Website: lowes
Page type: delivery-shipping
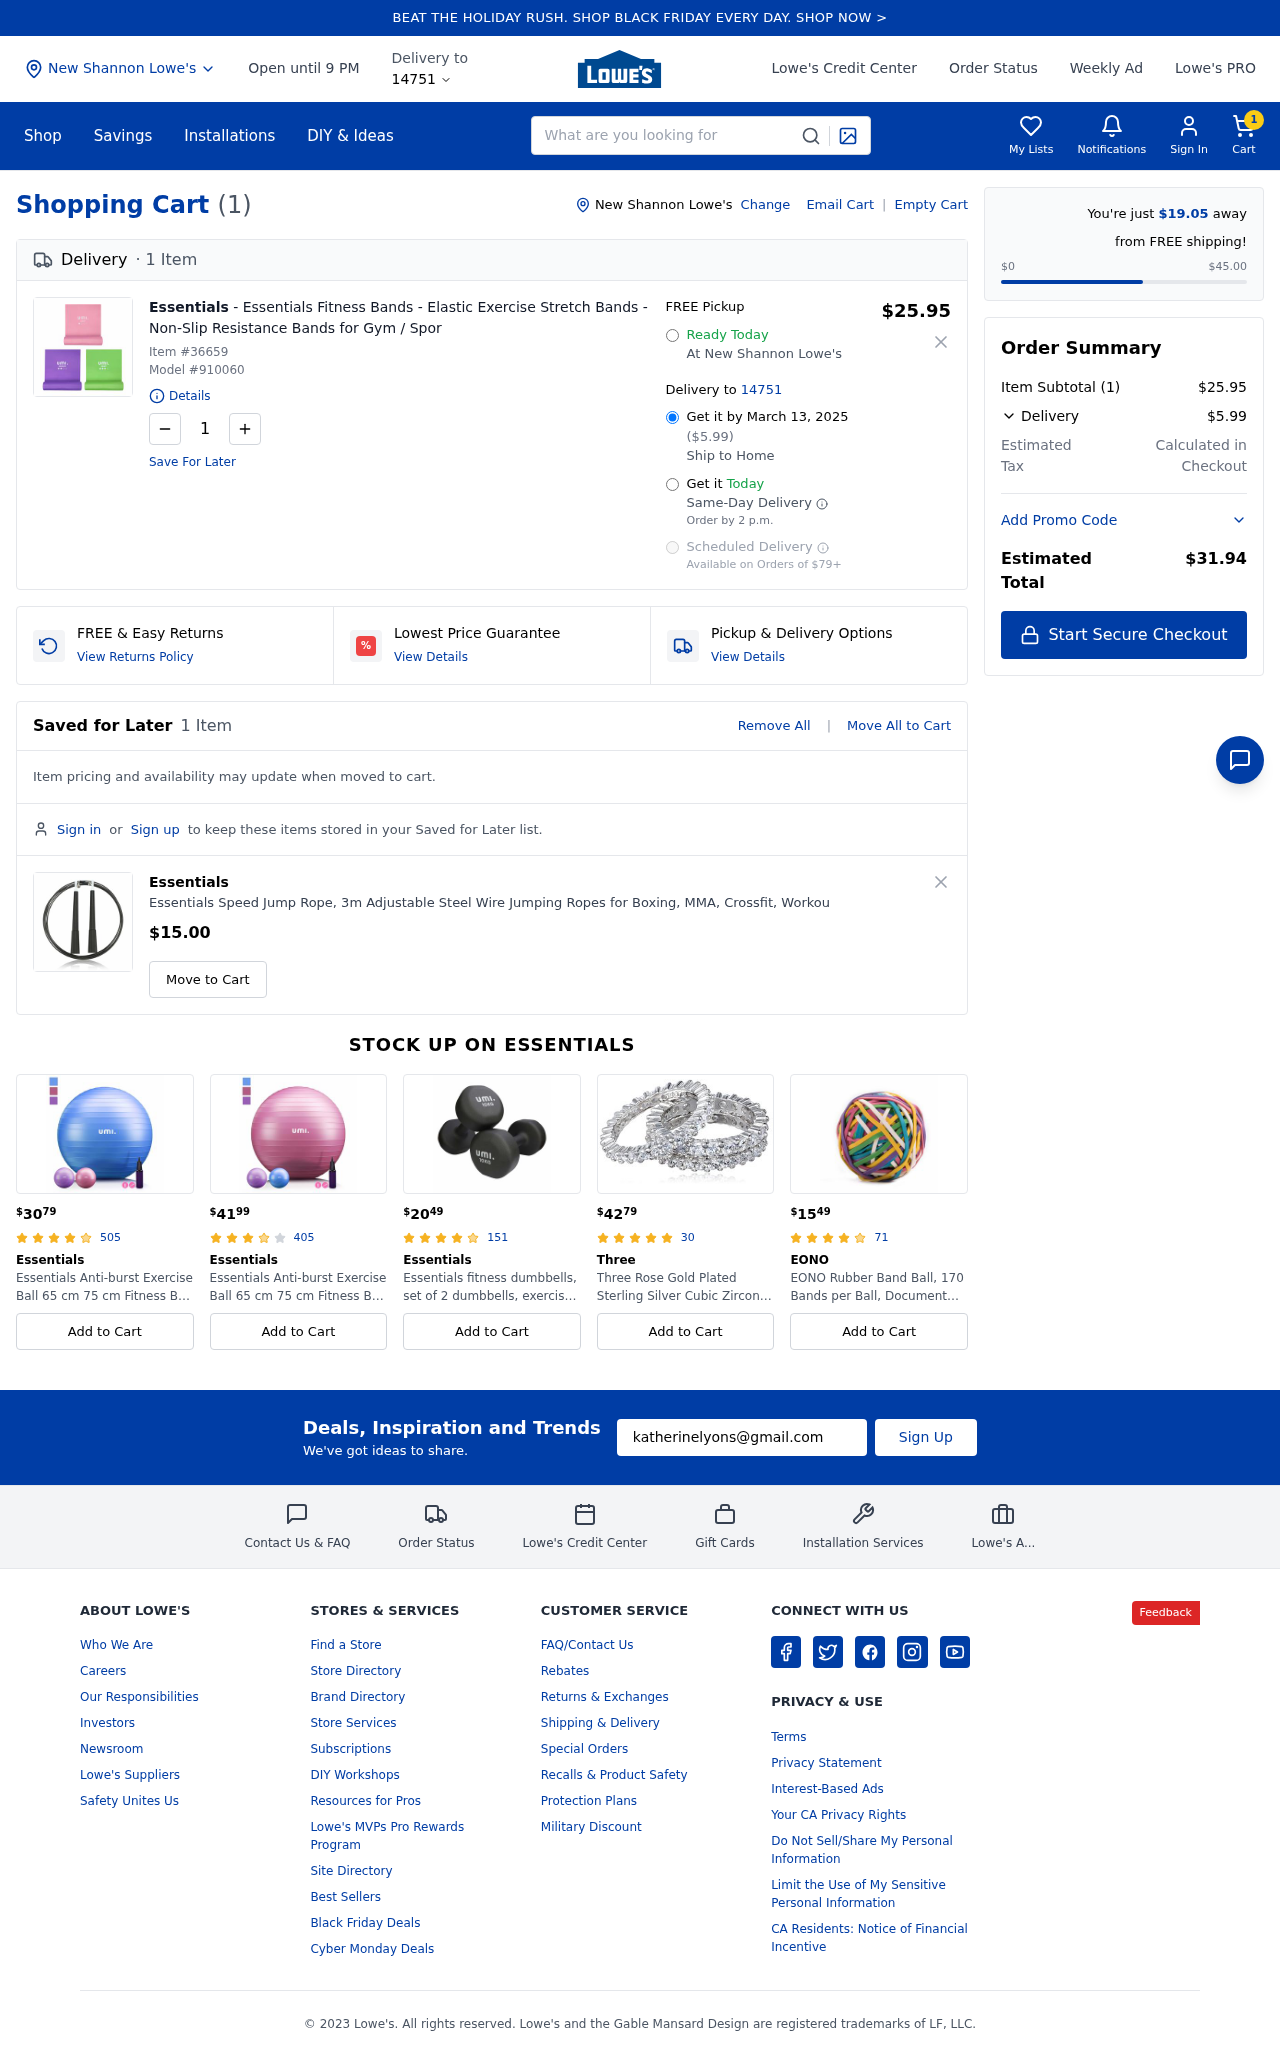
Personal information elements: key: PII_CITY
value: New Shannon
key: PII_EMAIL
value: katherinelyons@gmail.com
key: PII_POSTCODE
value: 14751
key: PII_CITY2
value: New Shannon
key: PII_CITY3
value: New Shannon
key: PII_POSTCODE2
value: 14751
Product elements: key: PRODUCT1_BRAND
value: Essentials
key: PRODUCT1_NAME
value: Essentials Fitness Bands - Elastic Exercise Stretch Bands - Non-Slip Resistance Bands for Gym / Spor
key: PRODUCT1_PRICE
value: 25.95
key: PRODUCT1_QUANTITY
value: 1
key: PRODUCT2_BRAND
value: Essentials
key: PRODUCT2_NAME
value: Essentials Speed Jump Rope, 3m Adjustable Steel Wire Jumping Ropes for Boxing, MMA, Crossfit, Workou
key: PRODUCT2_PRICE
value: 15
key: PRODUCT1_ITEM_NUMBER
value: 36659
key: PRODUCT1_MODEL_NUMBER
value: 910060
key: PRODUCT3_PRICE
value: $3079
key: PRODUCT3_NUM_RATINGS
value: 505
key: PRODUCT3_BRAND
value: Essentials
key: PRODUCT3_NAME
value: Essentials Anti-burst Exercise Ball 65 cm 75 cm Fitness Ball with Ball Pump Pezzi Ball for Yoga Pila
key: PRODUCT4_PRICE
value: $4199
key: PRODUCT4_NUM_RATINGS
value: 405
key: PRODUCT4_BRAND
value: Essentials
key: PRODUCT4_NAME
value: Essentials Anti-burst Exercise Ball 65 cm 75 cm Fitness Ball with Ball Pump Pezzi Ball for Yoga Pila
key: PRODUCT5_PRICE
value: $2049
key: PRODUCT5_NUM_RATINGS
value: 151
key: PRODUCT5_BRAND
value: Essentials
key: PRODUCT5_NAME
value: Essentials fitness dumbbells, set of 2 dumbbells, exercise neoprene dumbbells for women / men / chil
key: PRODUCT6_PRICE
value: $4279
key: PRODUCT6_NUM_RATINGS
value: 30
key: PRODUCT6_BRAND
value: Three
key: PRODUCT6_NAME
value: Three Rose Gold Plated Sterling Silver Cubic Zirconia All-Around Bands Stackable Ring, Size 6
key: PRODUCT7_PRICE
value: $1549
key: PRODUCT7_NUM_RATINGS
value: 71
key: PRODUCT7_BRAND
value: EONO
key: PRODUCT7_NAME
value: EONO Rubber Band Ball, 170 Bands per Ball, Document Organizing,Assorted Colors
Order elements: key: ORDER_NUM_ITEMS
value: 1
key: ORDER_DELIVERY_DATE
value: March 13, 2025
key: ORDER_SHIPPING_COST
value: $5.99
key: AWAY_FROM_FREE_SHIPPING
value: $19.05
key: ORDER_SUBTOTAL
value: $25.95
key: ORDER_TOTAL
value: $31.94
Search elements: key: HEADER_SEARCH
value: What are you looking for